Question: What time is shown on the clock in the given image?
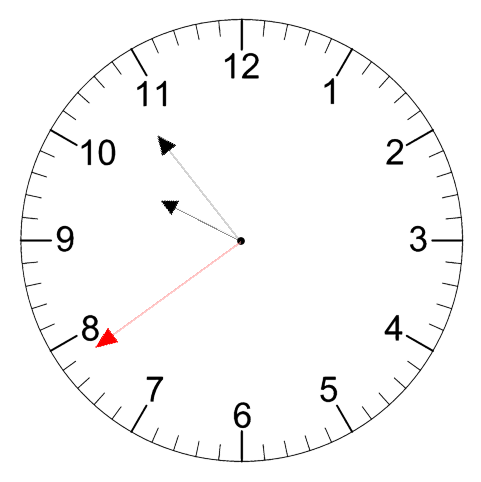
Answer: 09:53:39